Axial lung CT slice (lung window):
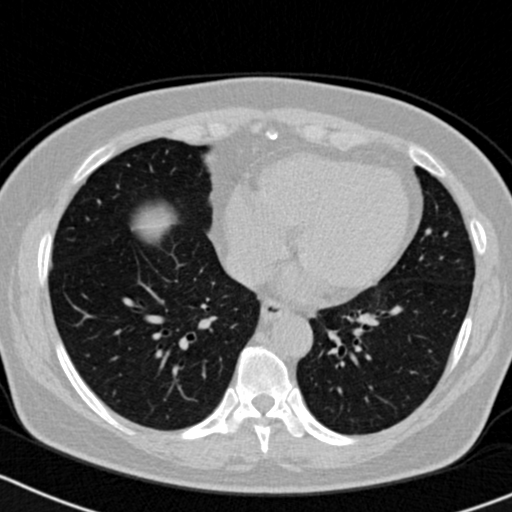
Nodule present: no